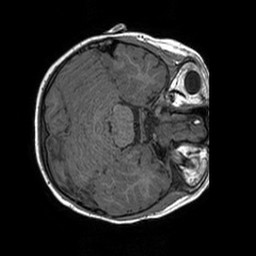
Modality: T1w
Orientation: axial
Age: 5
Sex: male
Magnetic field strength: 3 T